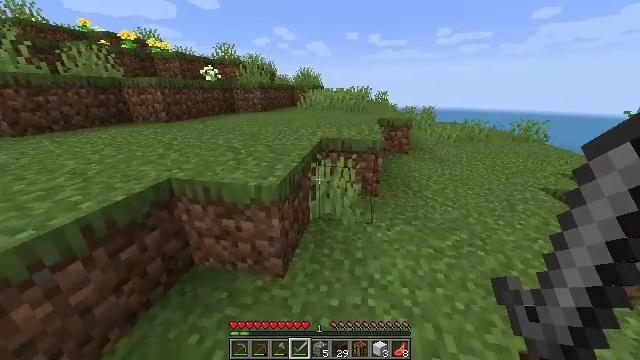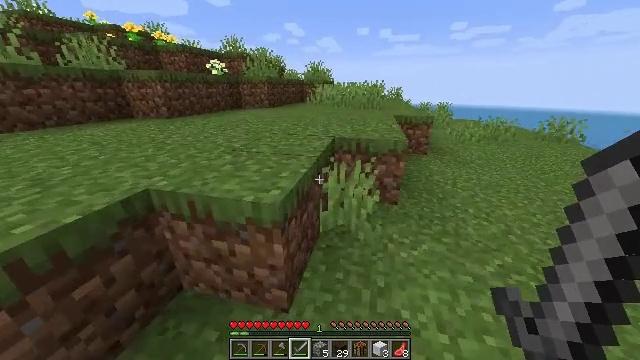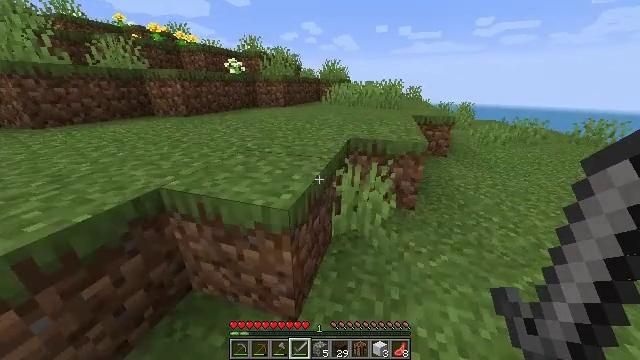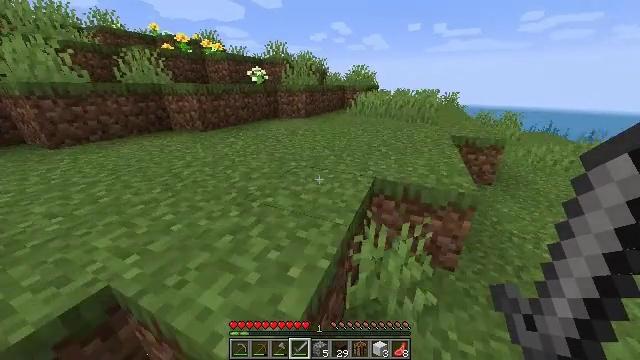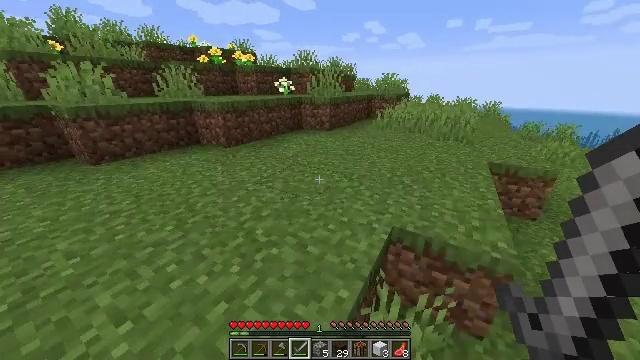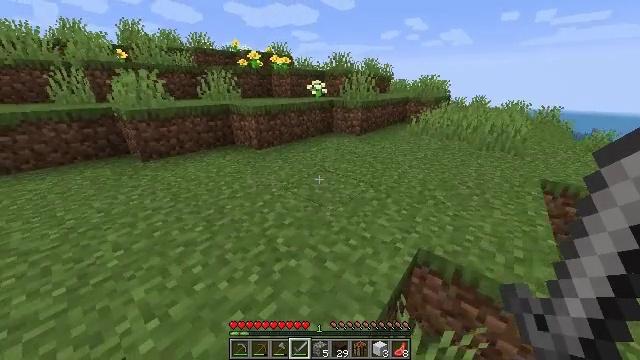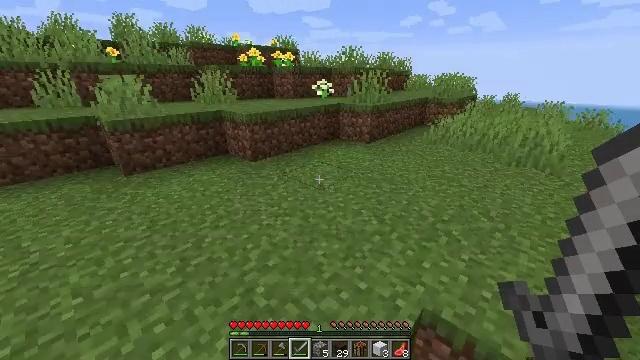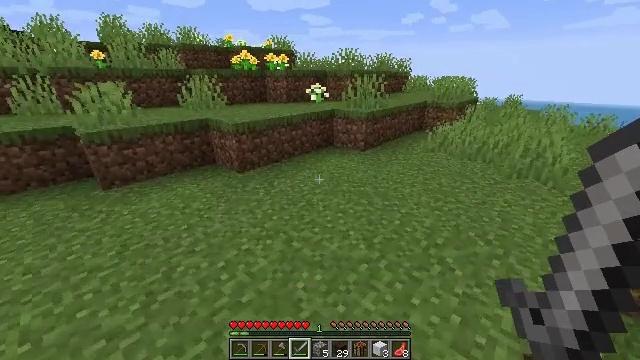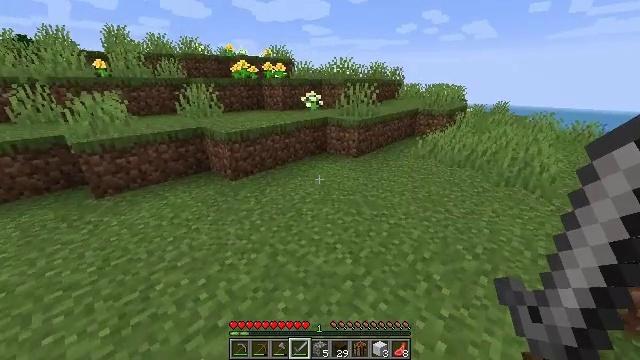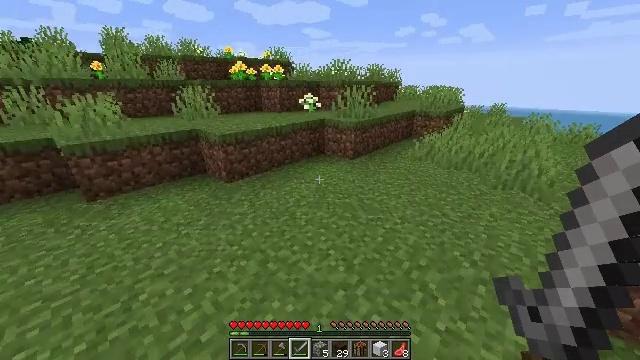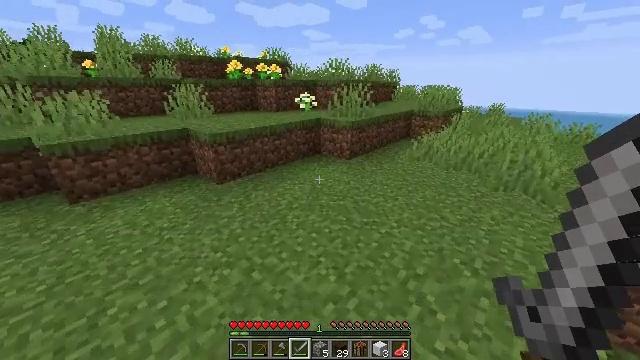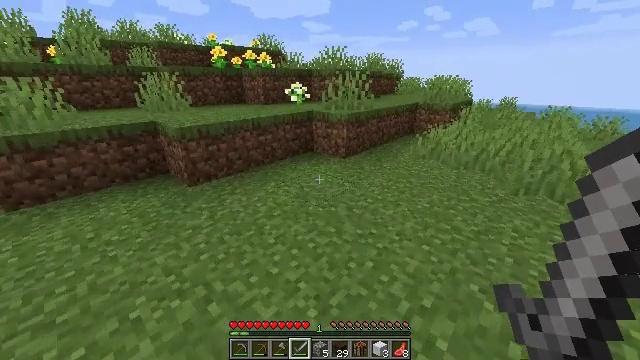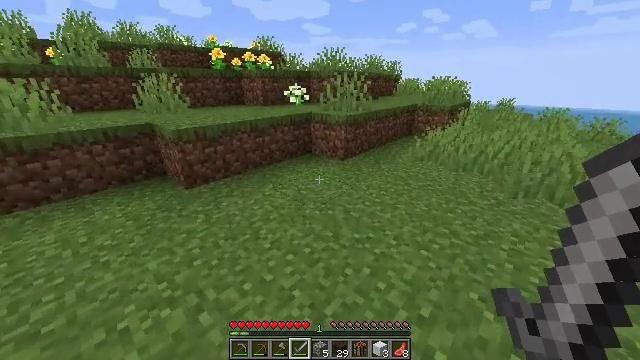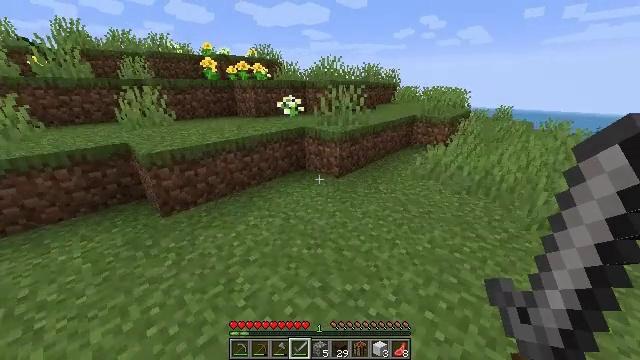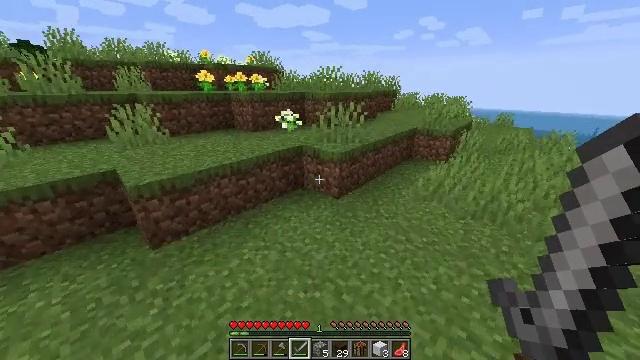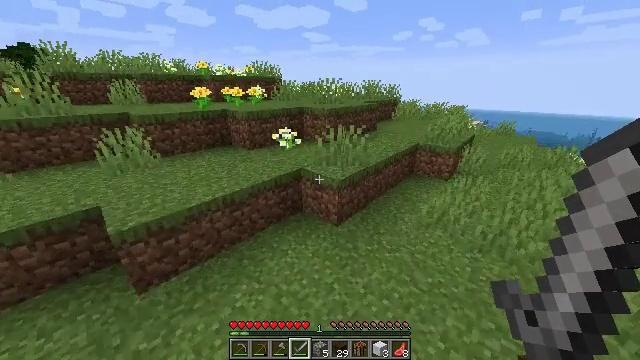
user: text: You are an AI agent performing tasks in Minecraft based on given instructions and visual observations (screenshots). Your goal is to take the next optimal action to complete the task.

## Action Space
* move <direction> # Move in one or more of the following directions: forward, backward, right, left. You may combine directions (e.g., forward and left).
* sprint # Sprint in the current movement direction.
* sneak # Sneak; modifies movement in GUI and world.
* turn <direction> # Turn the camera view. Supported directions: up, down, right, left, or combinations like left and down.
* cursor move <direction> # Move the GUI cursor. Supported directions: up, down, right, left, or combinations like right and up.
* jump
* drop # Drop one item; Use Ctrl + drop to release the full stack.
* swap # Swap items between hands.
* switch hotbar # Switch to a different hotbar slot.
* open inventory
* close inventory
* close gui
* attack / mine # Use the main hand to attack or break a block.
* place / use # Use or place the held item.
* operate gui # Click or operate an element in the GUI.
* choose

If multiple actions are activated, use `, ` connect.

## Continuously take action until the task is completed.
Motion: motion action
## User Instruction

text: Collect sand to make glass.
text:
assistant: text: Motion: move forward, sprint, turn left, jump
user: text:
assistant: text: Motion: move forward, sprint, turn left, jump
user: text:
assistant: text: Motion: move forward, sprint, turn left, jump
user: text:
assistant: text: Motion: move forward, sprint, turn left, jump
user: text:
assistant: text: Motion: move forward, sprint, turn left, jump
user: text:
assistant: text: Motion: move forward, sprint, turn left, jump
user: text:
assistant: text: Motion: move forward, sprint, jump
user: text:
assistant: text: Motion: move forward, sprint, jump
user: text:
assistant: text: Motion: move forward, sprint, jump
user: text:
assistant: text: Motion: move forward, sprint, jump
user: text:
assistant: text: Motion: move forward, sprint, jump
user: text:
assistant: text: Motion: move forward, sprint, jump
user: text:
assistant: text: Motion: move forward, sprint, jump
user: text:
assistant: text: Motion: move forward, sprint, jump
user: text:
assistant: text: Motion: move forward, sprint, jump
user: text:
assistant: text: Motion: move forward, sprint, jump
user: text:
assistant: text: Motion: move forward, sprint, jump
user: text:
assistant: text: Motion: move forward, sprint, jump
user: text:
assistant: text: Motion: move forward, sprint, turn right, jump
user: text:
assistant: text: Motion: move forward and move right, sprint, turn right and down, jump
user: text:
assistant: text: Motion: move forward and move right, sprint, turn right, jump
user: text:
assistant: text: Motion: move forward and move right, sprint, turn right, jump
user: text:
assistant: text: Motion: move forward and move right, sprint, jump
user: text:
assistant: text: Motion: move forward and move right, sprint, jump
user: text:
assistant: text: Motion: move forward and move right, sprint, jump
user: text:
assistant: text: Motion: move forward and move right, sprint, turn left, jump
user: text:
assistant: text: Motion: move forward, sprint, jump
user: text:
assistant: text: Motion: move forward, sprint, jump
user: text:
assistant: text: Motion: move forward, sprint, jump
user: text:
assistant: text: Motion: move forward, sprint, jump